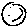
Label: smiley face